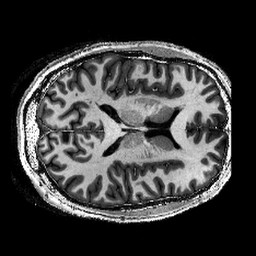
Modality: T1w
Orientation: axial
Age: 30
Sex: male
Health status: healthy
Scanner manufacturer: siemens
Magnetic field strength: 9.4 T
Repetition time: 6 s
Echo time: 0.003 s